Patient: sex F, age 76
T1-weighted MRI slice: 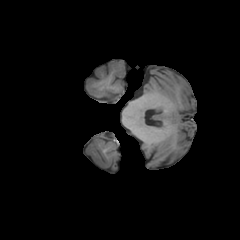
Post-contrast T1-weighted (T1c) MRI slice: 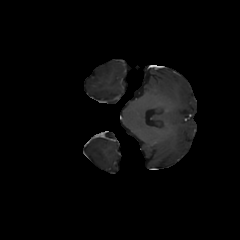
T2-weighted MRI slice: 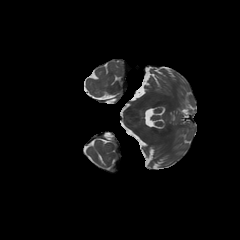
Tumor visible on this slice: no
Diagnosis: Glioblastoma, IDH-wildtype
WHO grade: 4